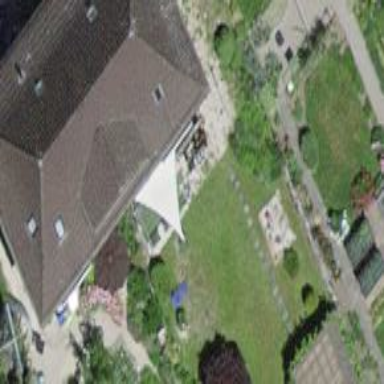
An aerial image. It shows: Terrace building with hipped roof shape.